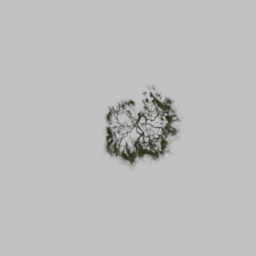
Label: nature